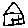
Label: house